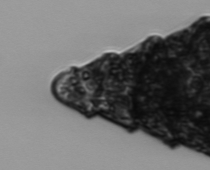
Label: Laboea_strobila